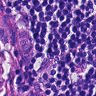
Metastatic tissue present: yes